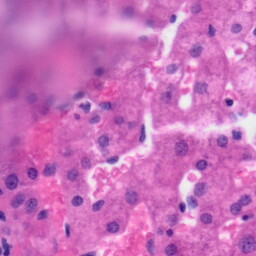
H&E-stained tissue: Liver